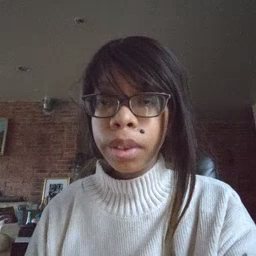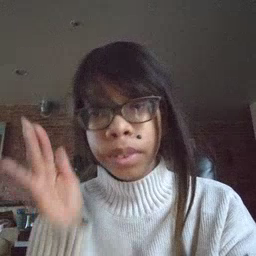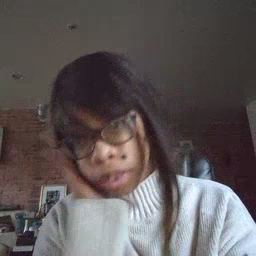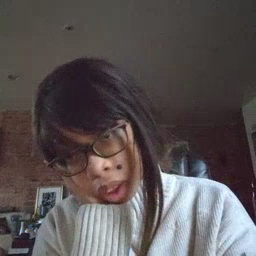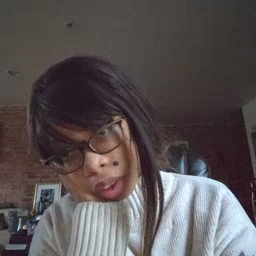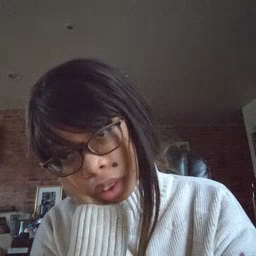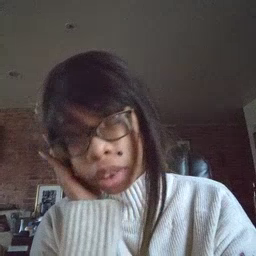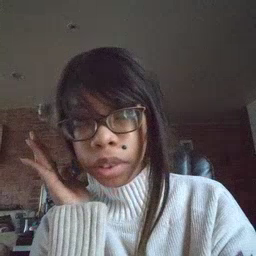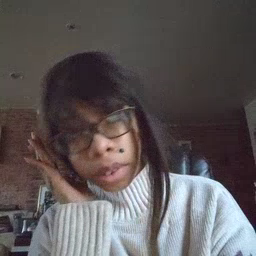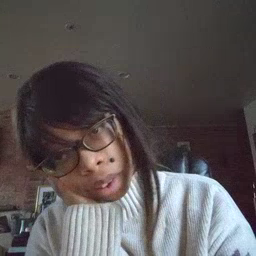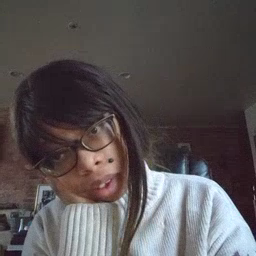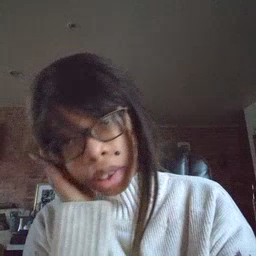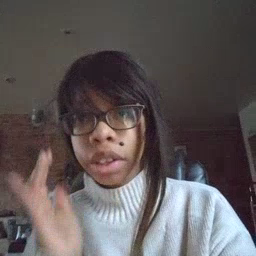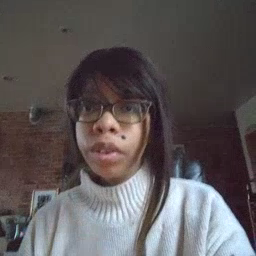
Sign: bed